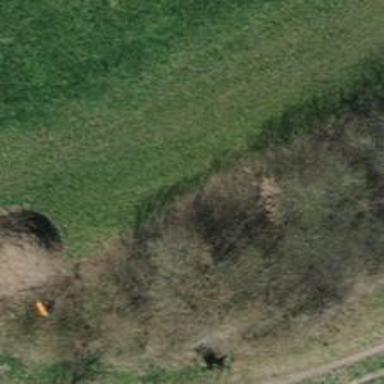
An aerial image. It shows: Pipeline marker.